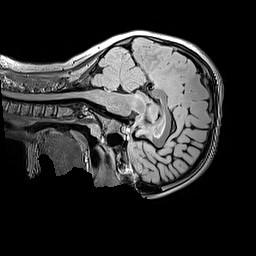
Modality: FLAIR
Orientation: sagittal
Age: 11
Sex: female
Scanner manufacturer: siemens
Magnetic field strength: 3 T
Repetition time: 5 s
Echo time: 0.388 s